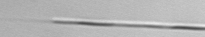
Label: Leptocylindrus